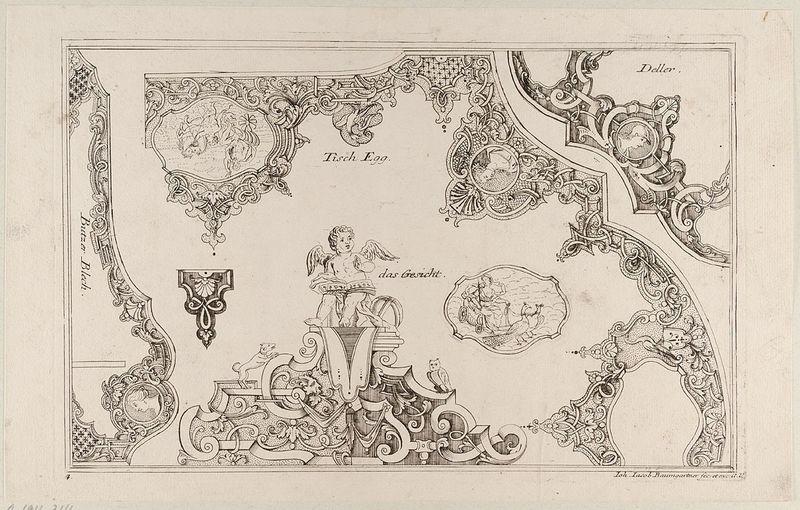
Titel: Unterschiedliche Ornamente aus Laub- und Bandelwerk, Blatt 4 aus der Folge 'Gantz Neu Inventiertes Laub und Bandlwerck Erster Theil'
Künstler: Johann Jacob Baumgartner
Standort: Hamburg
Institution: Museum für Kunst und Gewerbe Hamburg
Schlagwörter: kopf, vogel, grau, profil, schwarz, weiss, hund, tiere, muster, ornament, geschichte, gesicht, mensch, teller, kind, rokoko, engel, putto, schrift, papier, grafik, graphik, platte, fotografie, photographie, buch, medaillon, druck, druckgraphik, druckgrafik, stich, seite, wappen, laubwerk, blattwerk, muschel, juno, putten, kupferstich, amoretten, rocaille, pfauen, eulen, regence, neptun, bandelwerk, rollwerk, tierornament, reproduktionen, ronament, druckerzeugnisse, gefäß, vögel, tierornamente, ornamentstich, vorlageblätter